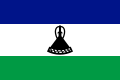
Flag of Lesotho